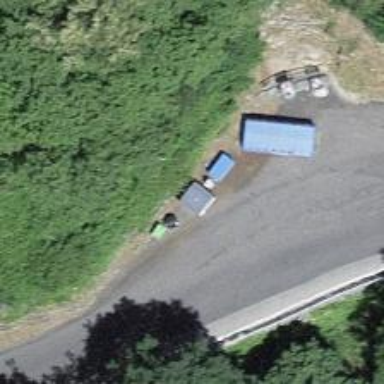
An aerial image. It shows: Recycling container in the area designated for recycling.